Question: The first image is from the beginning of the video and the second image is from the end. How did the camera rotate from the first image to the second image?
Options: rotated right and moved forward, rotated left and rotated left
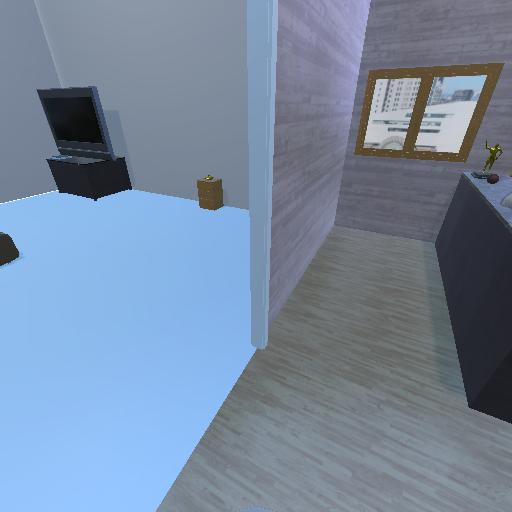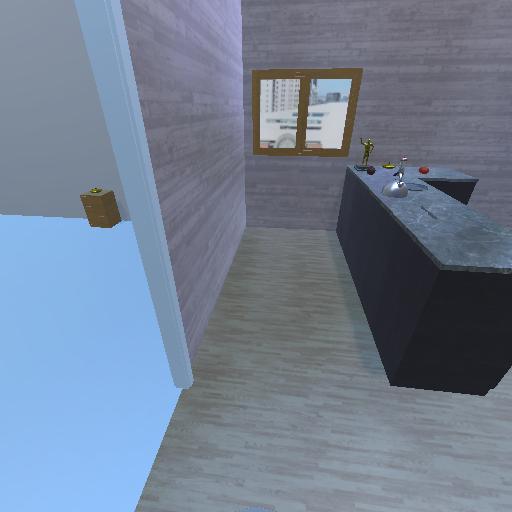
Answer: rotated right and moved forward